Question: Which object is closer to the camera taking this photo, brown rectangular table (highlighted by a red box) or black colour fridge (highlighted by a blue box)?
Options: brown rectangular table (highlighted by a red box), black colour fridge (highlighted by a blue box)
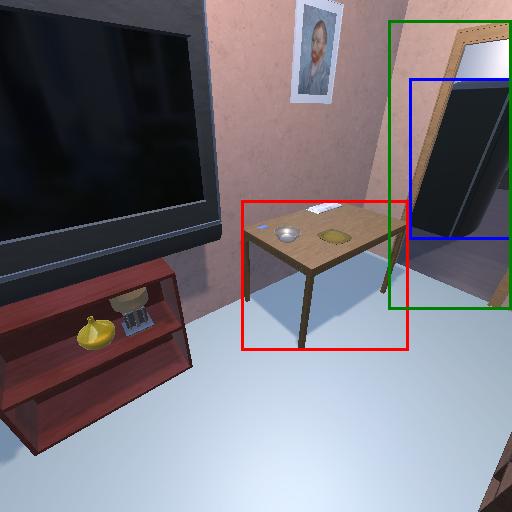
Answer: brown rectangular table (highlighted by a red box)